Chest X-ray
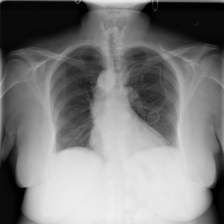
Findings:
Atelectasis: negative
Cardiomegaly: negative
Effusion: negative
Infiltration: positive
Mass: negative
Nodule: negative
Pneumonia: negative
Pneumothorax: negative
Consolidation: negative
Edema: negative
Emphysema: negative
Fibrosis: negative
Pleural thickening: negative
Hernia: negative